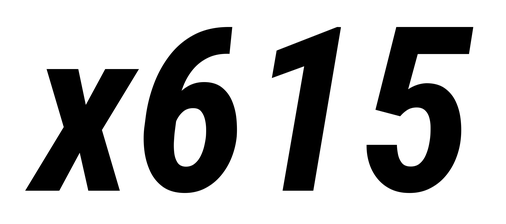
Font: Roboto-Italic_Condensed_Bold_Italic